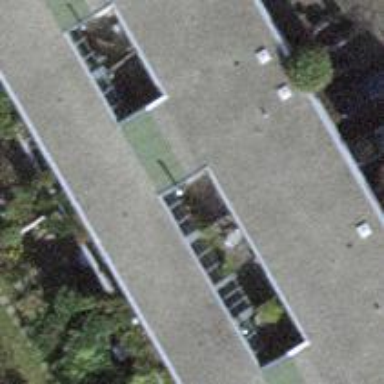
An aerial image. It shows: Simple and straightforward house.